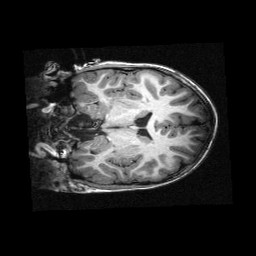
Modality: T1w
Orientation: coronal
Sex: male